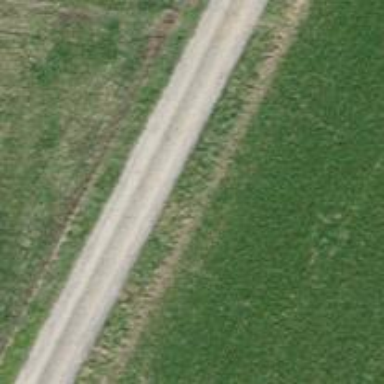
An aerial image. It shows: Pebblestone track with grade2 tracktype.